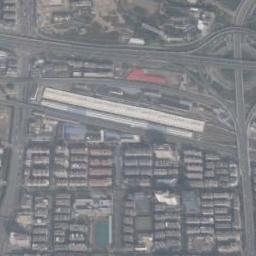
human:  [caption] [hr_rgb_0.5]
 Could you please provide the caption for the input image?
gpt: The railway station is next to some buildings .

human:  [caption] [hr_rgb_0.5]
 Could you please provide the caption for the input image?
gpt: A well-equipped railway station in a crowded city .

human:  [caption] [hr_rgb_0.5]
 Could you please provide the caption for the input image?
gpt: The railway station has some railways and white striped buildings and a residential area is next to the railway station .

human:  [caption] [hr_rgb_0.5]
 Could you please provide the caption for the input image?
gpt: Many buildings are beside the railway station .

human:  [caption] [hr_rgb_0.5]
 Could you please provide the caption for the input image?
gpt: There are some buildings beside the railway station .